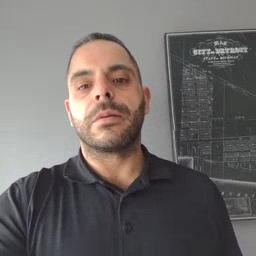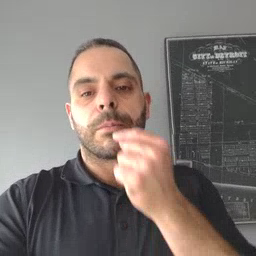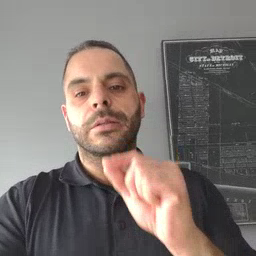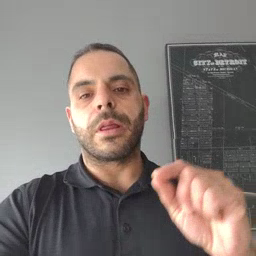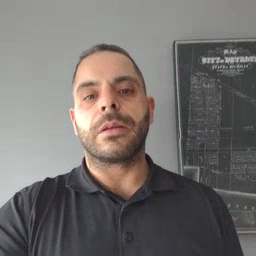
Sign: pencil